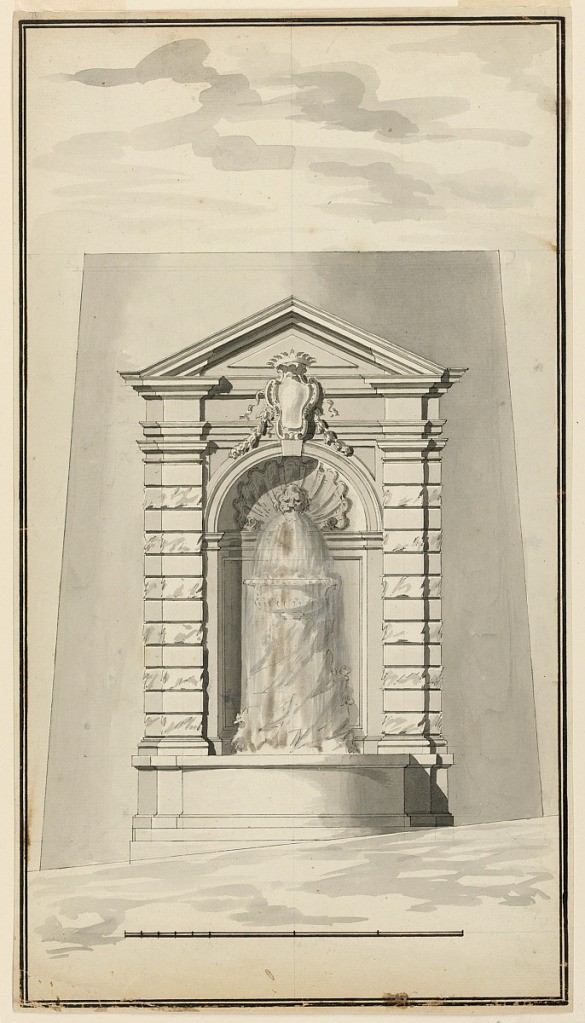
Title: Project for a Fountain at a Wall
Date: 1850–75
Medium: Pen and brown ink, brush and gray wash, white heightening, traces of graphite on off-white laid paper
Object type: Drawing
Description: The water is pouring from a head in a shell into a basin and into a larger basin below. In front, an ascending way. Below, the scale. Two framing lines. Indication of the walls and clouds.